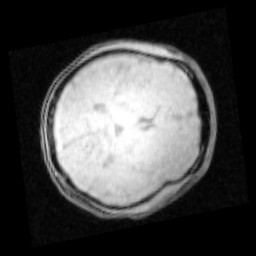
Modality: PDw
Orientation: axial
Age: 19
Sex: male
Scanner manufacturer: siemens
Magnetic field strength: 3 T
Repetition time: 0.25 s
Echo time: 0.00103 s